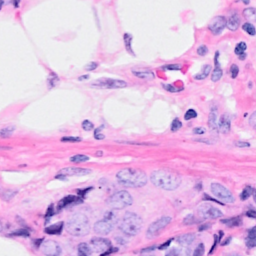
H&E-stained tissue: Breast